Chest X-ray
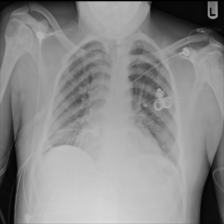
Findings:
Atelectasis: negative
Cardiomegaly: negative
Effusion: negative
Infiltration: negative
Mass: negative
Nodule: negative
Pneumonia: negative
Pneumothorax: negative
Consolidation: negative
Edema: negative
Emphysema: negative
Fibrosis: negative
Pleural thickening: negative
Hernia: negative